Question: Sample of the dataset.
'''
nq
0.140843018
0.152855833
0.193245919
0.156860105
0.171658019
0.186281942
0.290739146
0.162779517
0.164694042
0.171658019
0.195866609
0.166967913
0.136841748
0.108907644
0.264136384
0.356655651
0.250508305
'''
I would like to make a Percentage Bar plot/Histogram like this question: <URL>
The max value of NQ for full dataset is 21 and minimum value is 0.00005
But I am unable to adapt the code as I don't have a Freq column and I have one series.
I have made a mockup of the figure I am trying to make.
Could you please help?
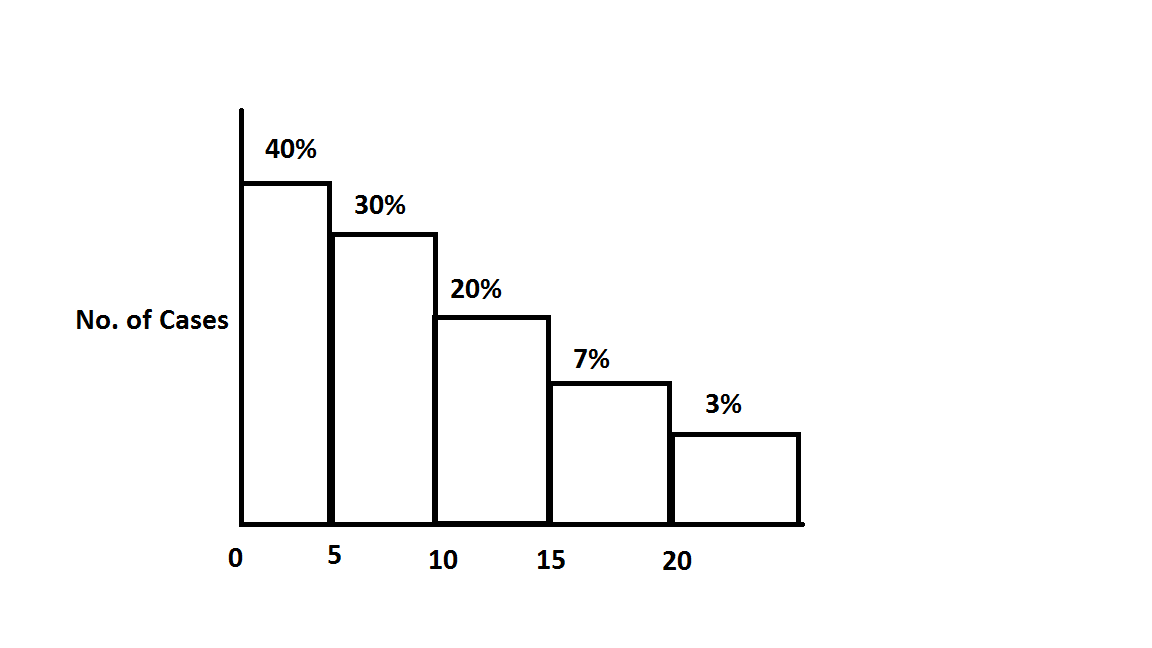
Answer: Would that work for you?
'''
nq <- read.table(text = "
0.140843018
0.152855833
0.193245919
0.156860105
0.171658019
0.186281942
0.290739146
0.162779517
0.164694042
0.171658019
0.195866609
0.166967913
0.136841748
0.108907644
0.264136384
0.356655651
0.250508305", header = F) # Your data
nq$V2 <- cut(nq$V1, 5, include.lowest = T)
nq2 <- aggregate(V1 ~ V2, nq, length)
nq2$V3 <- nq2$V1/sum(nq2$V1)
library(ggplot2)
ggplot() + geom_bar(data = nq2, aes(V2, V1), stat = "identity", width=1, fill = "white", col = "black", size = 2) +
geom_text(vjust=1, fontface="bold", data = nq2, aes(label = paste(sprintf("%.1f", V3*100), "%", sep=""), x = V2, y = V1 + 0.4), size = 5) +
theme_bw() +
scale_x_discrete(expand = c(0,0), labels = sprintf("%.3f",seq(min(nq$V1), max(nq$V1), by = max(nq$V1)/6))) +
ylab("No. of Cases") + xlab("") +
scale_y_continuous(expand = c(0,0)) +
theme(
axis.title.y = element_text(size = 20, face = "bold", angle = 0),
panel.grid.major = element_blank() ,
panel.grid.minor = element_blank() ,
panel.border = element_blank() ,
panel.background = element_blank(),
axis.line = element_line(color = 'black', size = 2),
axis.text.x = element_text(face="bold"),
axis.text.y = element_text(face="bold")
)
'''